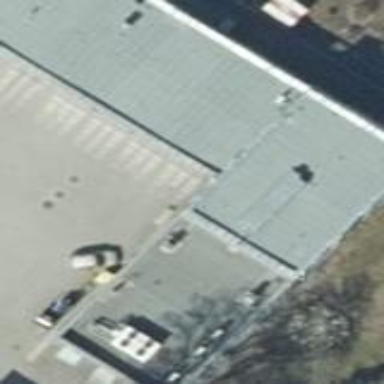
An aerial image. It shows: Office building that also serves as ambulance station.